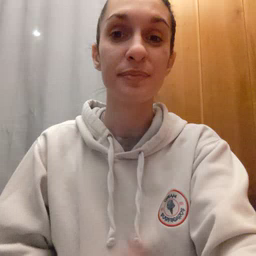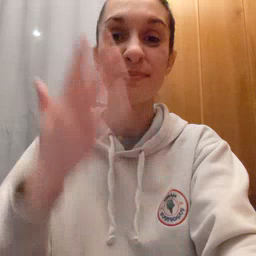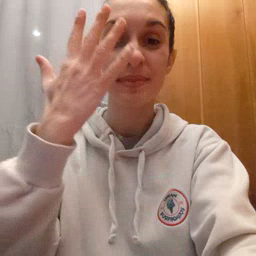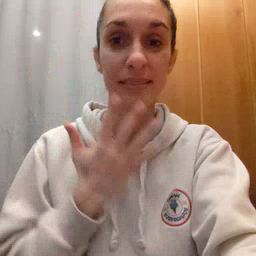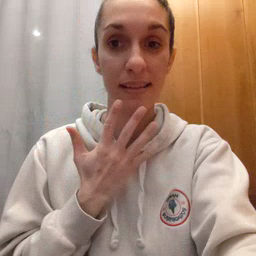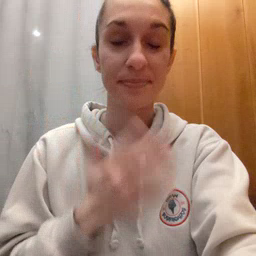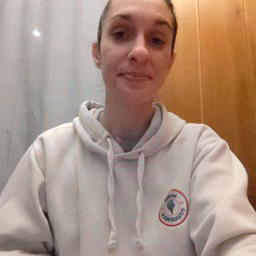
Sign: sad